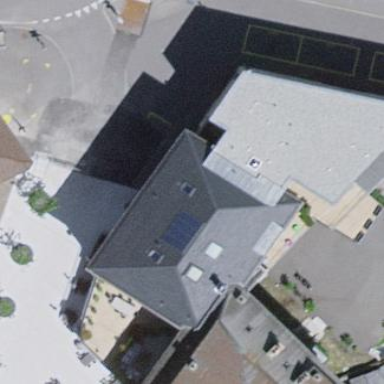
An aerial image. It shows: Part of building is shown in the image.